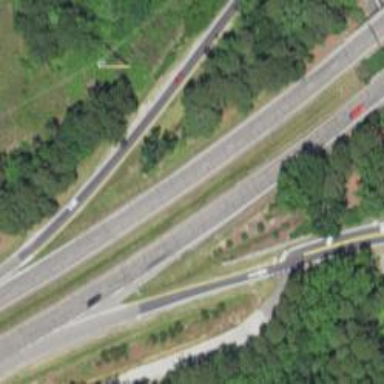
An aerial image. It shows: Trunk highway with expressway features.